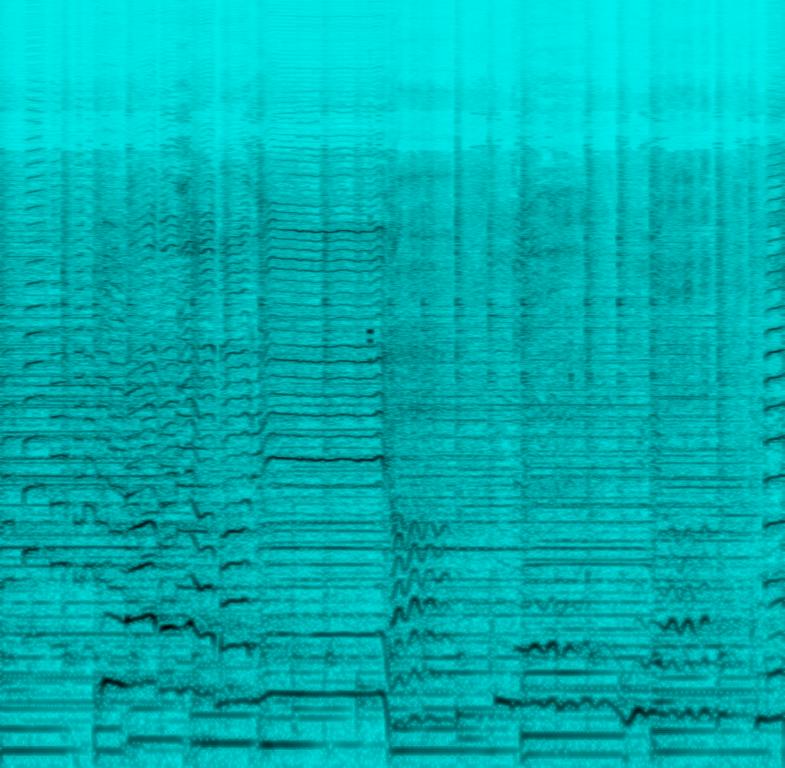
The Regional Mexican song features a soft piano melody, rhythm acoustic guitar, smooth bass, addictive brass melody and passionate male vocal singing on top of it. It sounds soft, mellow, passionate and emotional.